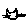
Label: cat